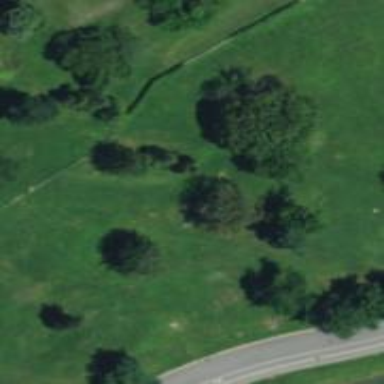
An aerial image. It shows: Disc golf hole.